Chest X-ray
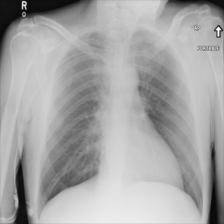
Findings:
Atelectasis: negative
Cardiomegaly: negative
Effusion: negative
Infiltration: positive
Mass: negative
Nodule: negative
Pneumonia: negative
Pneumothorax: negative
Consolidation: negative
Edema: negative
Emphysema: negative
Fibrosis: negative
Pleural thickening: negative
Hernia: negative